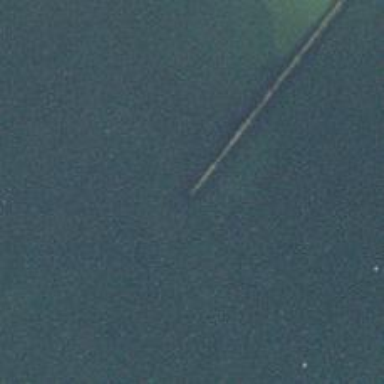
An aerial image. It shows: Breakwater structure.